Field crop: maize
Growth stage: 2
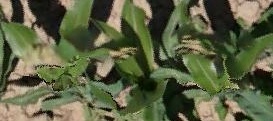
Species: maize